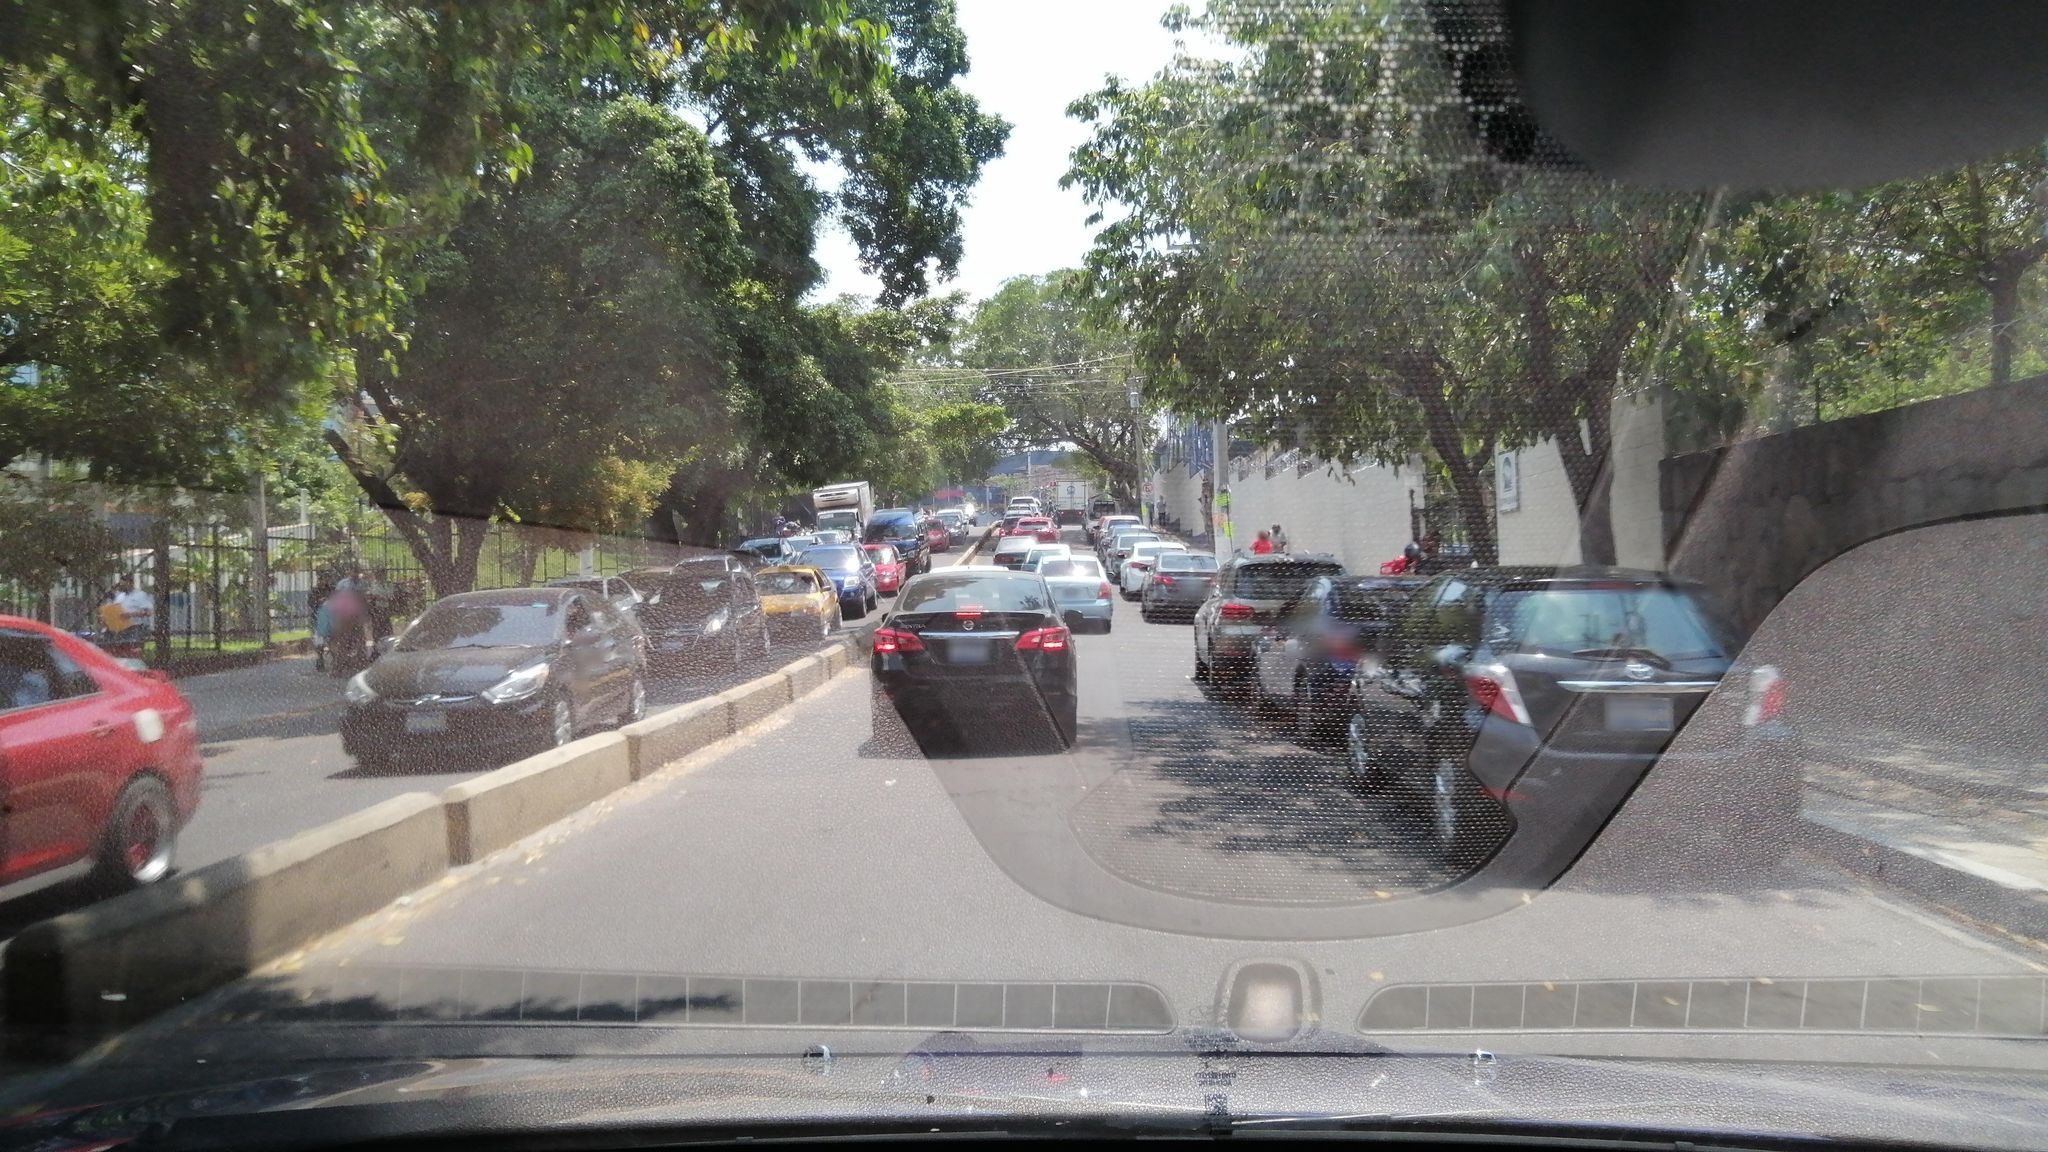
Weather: cloudy
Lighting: day
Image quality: good
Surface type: driving surface
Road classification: tertiary
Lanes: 4
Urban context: urban centre
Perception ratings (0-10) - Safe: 2.91, Lively: 5, Beautiful: 7.15, Boring: 3.84, Depressing: 3.96, Wealthy: 5.62